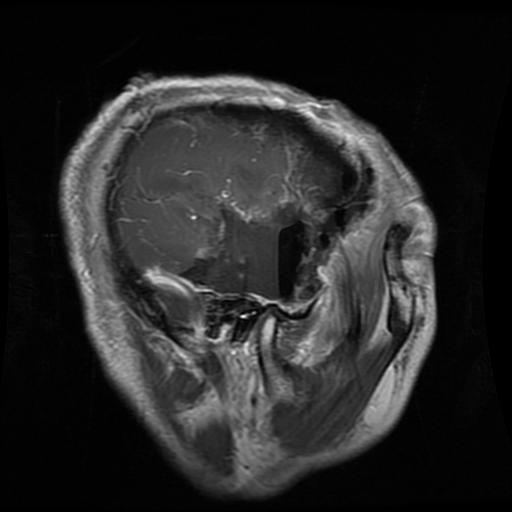
Label: glioma